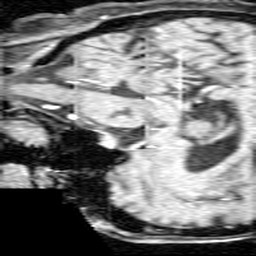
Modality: angio
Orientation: sagittal
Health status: ill
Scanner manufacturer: siemens
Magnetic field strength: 1.5 T
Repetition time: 0.039 s
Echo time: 0.00502 s